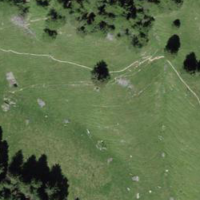
EUNIS habitat code: 43
Species observed at this site:
Neotinea ustulata